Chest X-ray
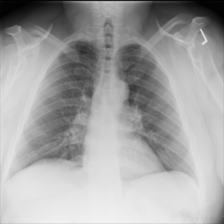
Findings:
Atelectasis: negative
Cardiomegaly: negative
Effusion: negative
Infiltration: negative
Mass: negative
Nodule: negative
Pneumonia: negative
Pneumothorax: negative
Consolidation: negative
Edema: negative
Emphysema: negative
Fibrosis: negative
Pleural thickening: negative
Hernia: negative